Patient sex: M
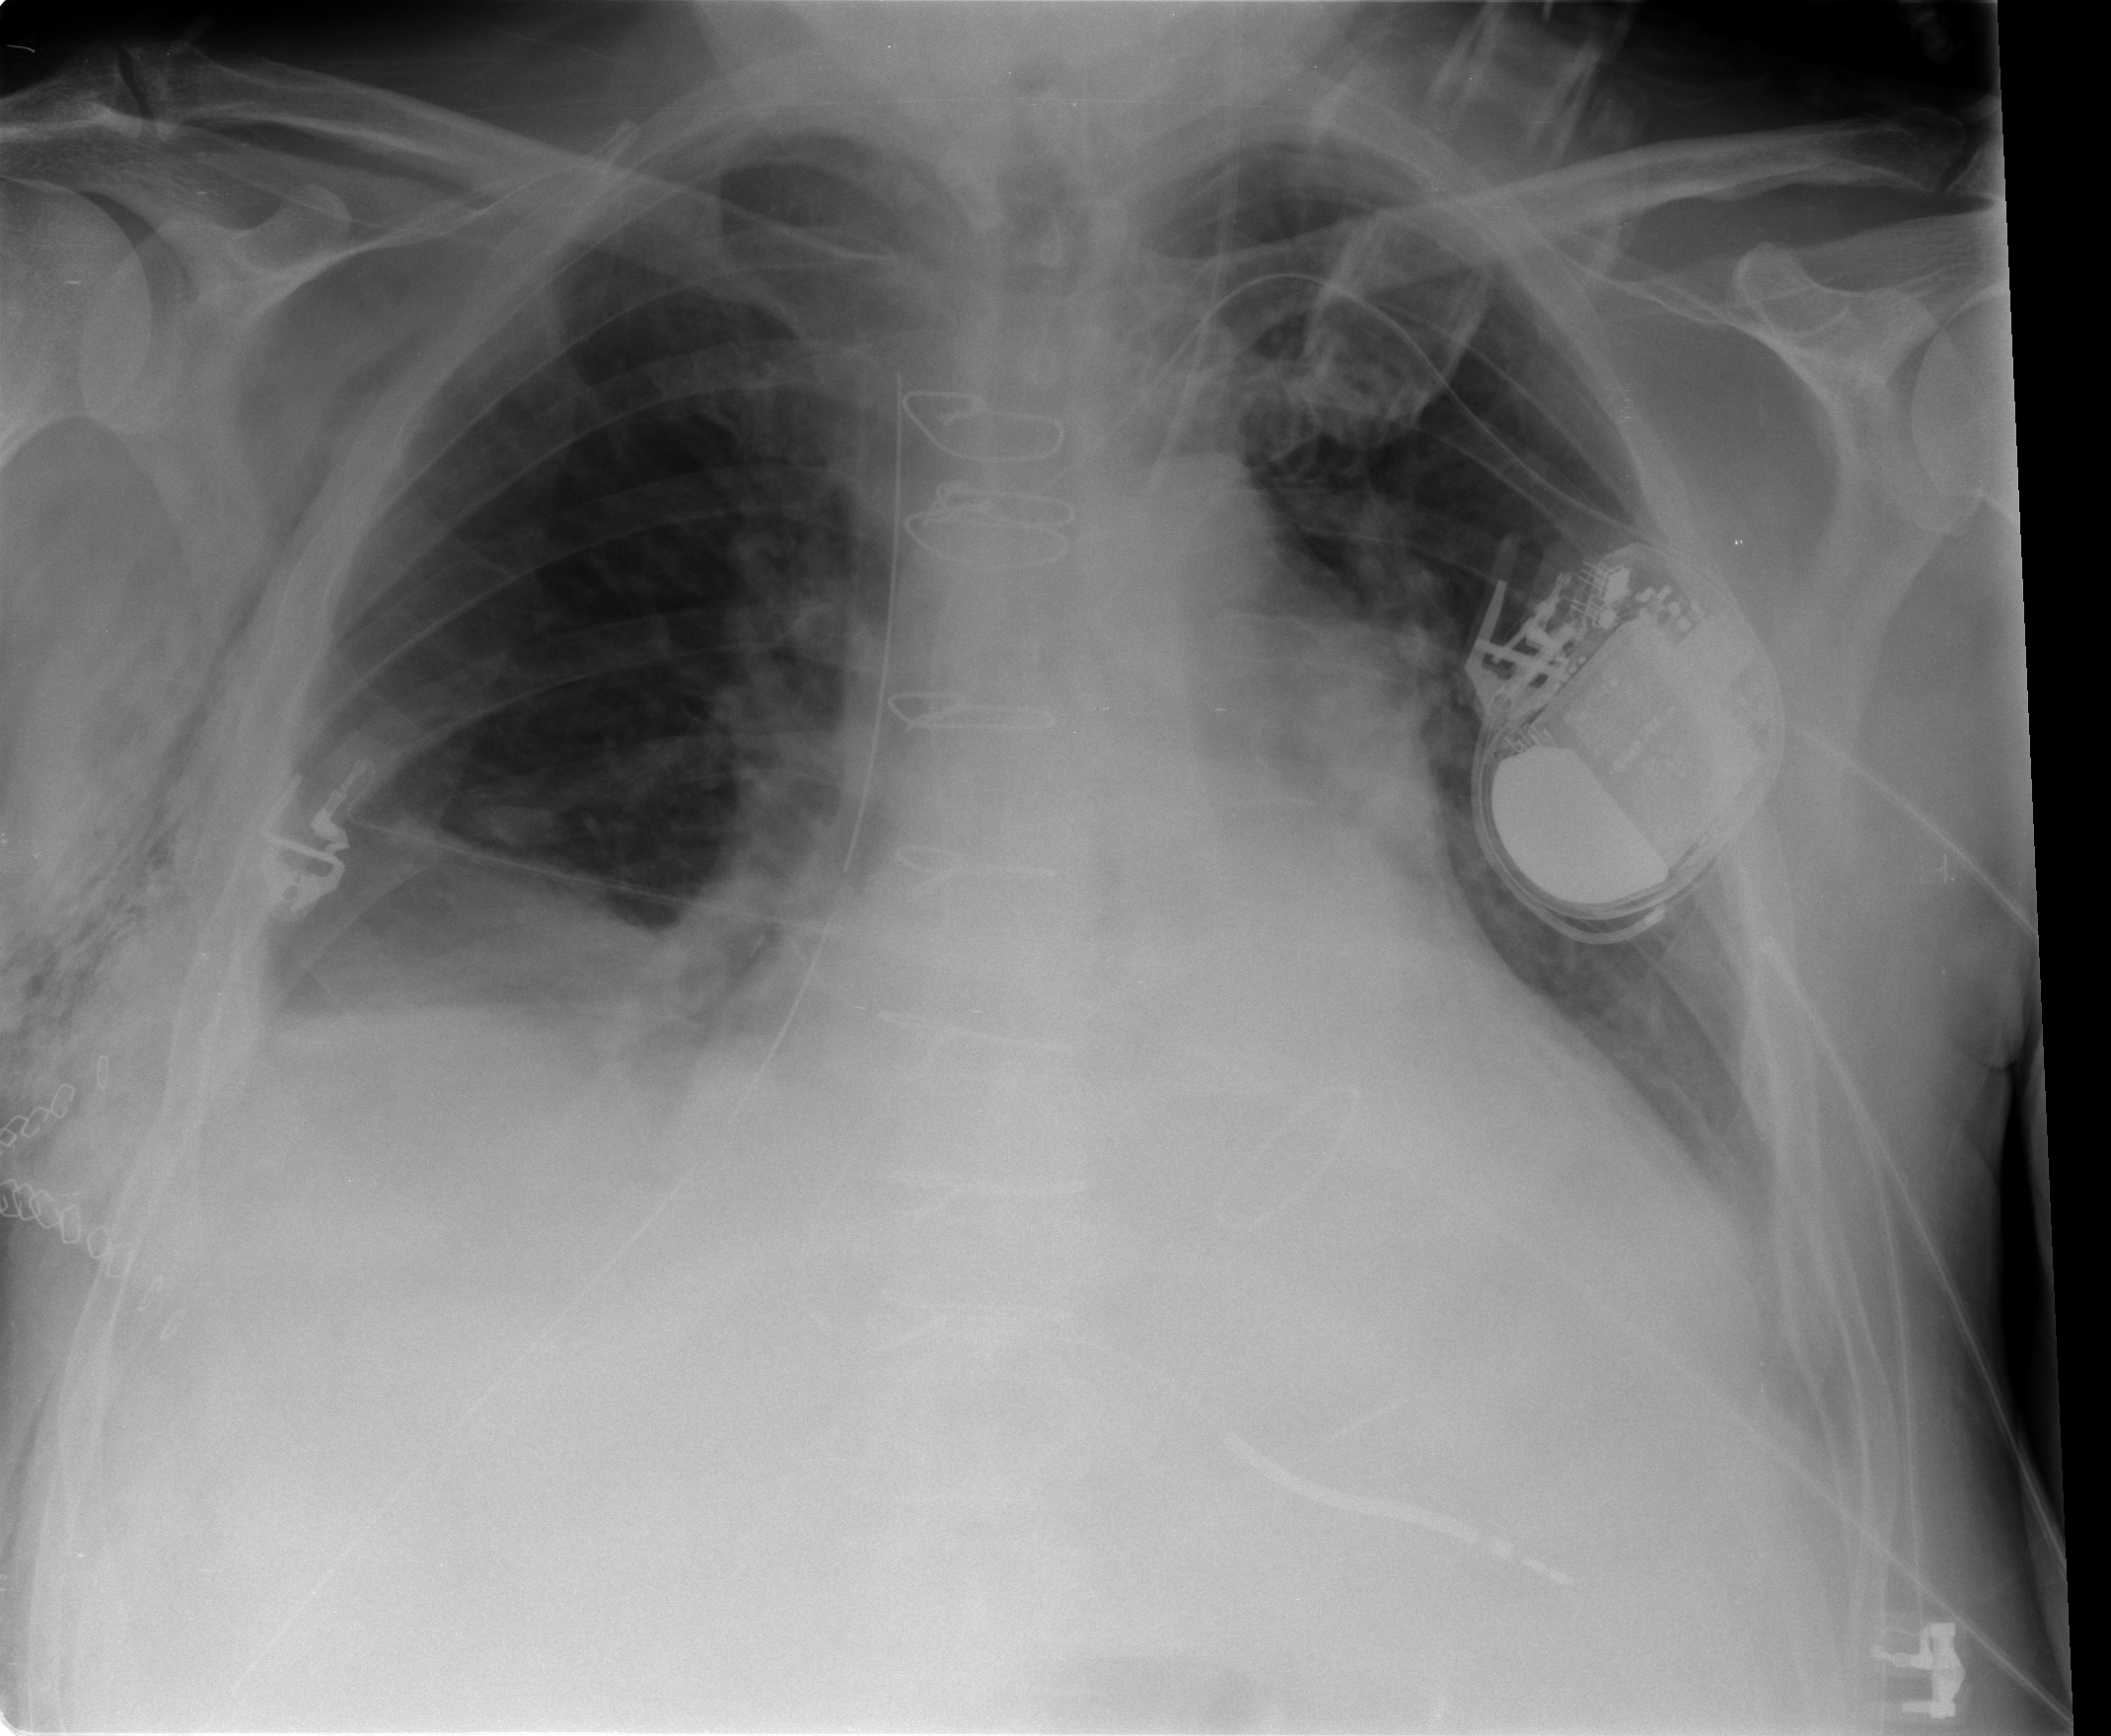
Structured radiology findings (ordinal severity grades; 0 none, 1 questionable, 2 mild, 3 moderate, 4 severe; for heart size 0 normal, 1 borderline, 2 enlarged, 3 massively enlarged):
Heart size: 2
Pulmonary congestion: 0
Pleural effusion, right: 2
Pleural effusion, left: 0
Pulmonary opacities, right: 0
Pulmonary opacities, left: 0
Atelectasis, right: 2
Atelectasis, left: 2